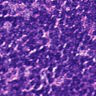
Metastatic tissue present: no